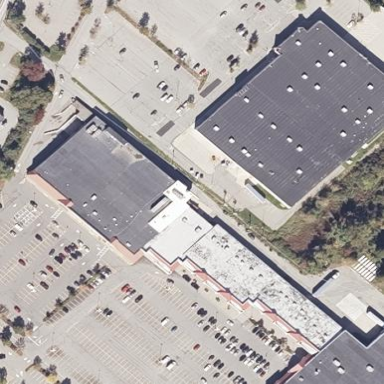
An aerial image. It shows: Building that houses supermarket.